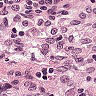
Metastatic tissue present: no